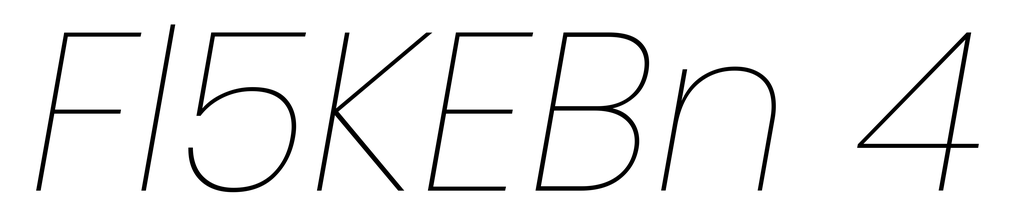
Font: Poppins-ThinItalic